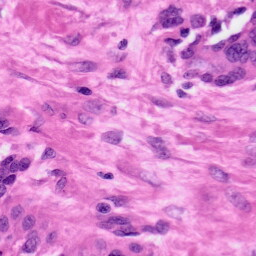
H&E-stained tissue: Ovarian